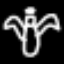
Label: angel